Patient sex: M
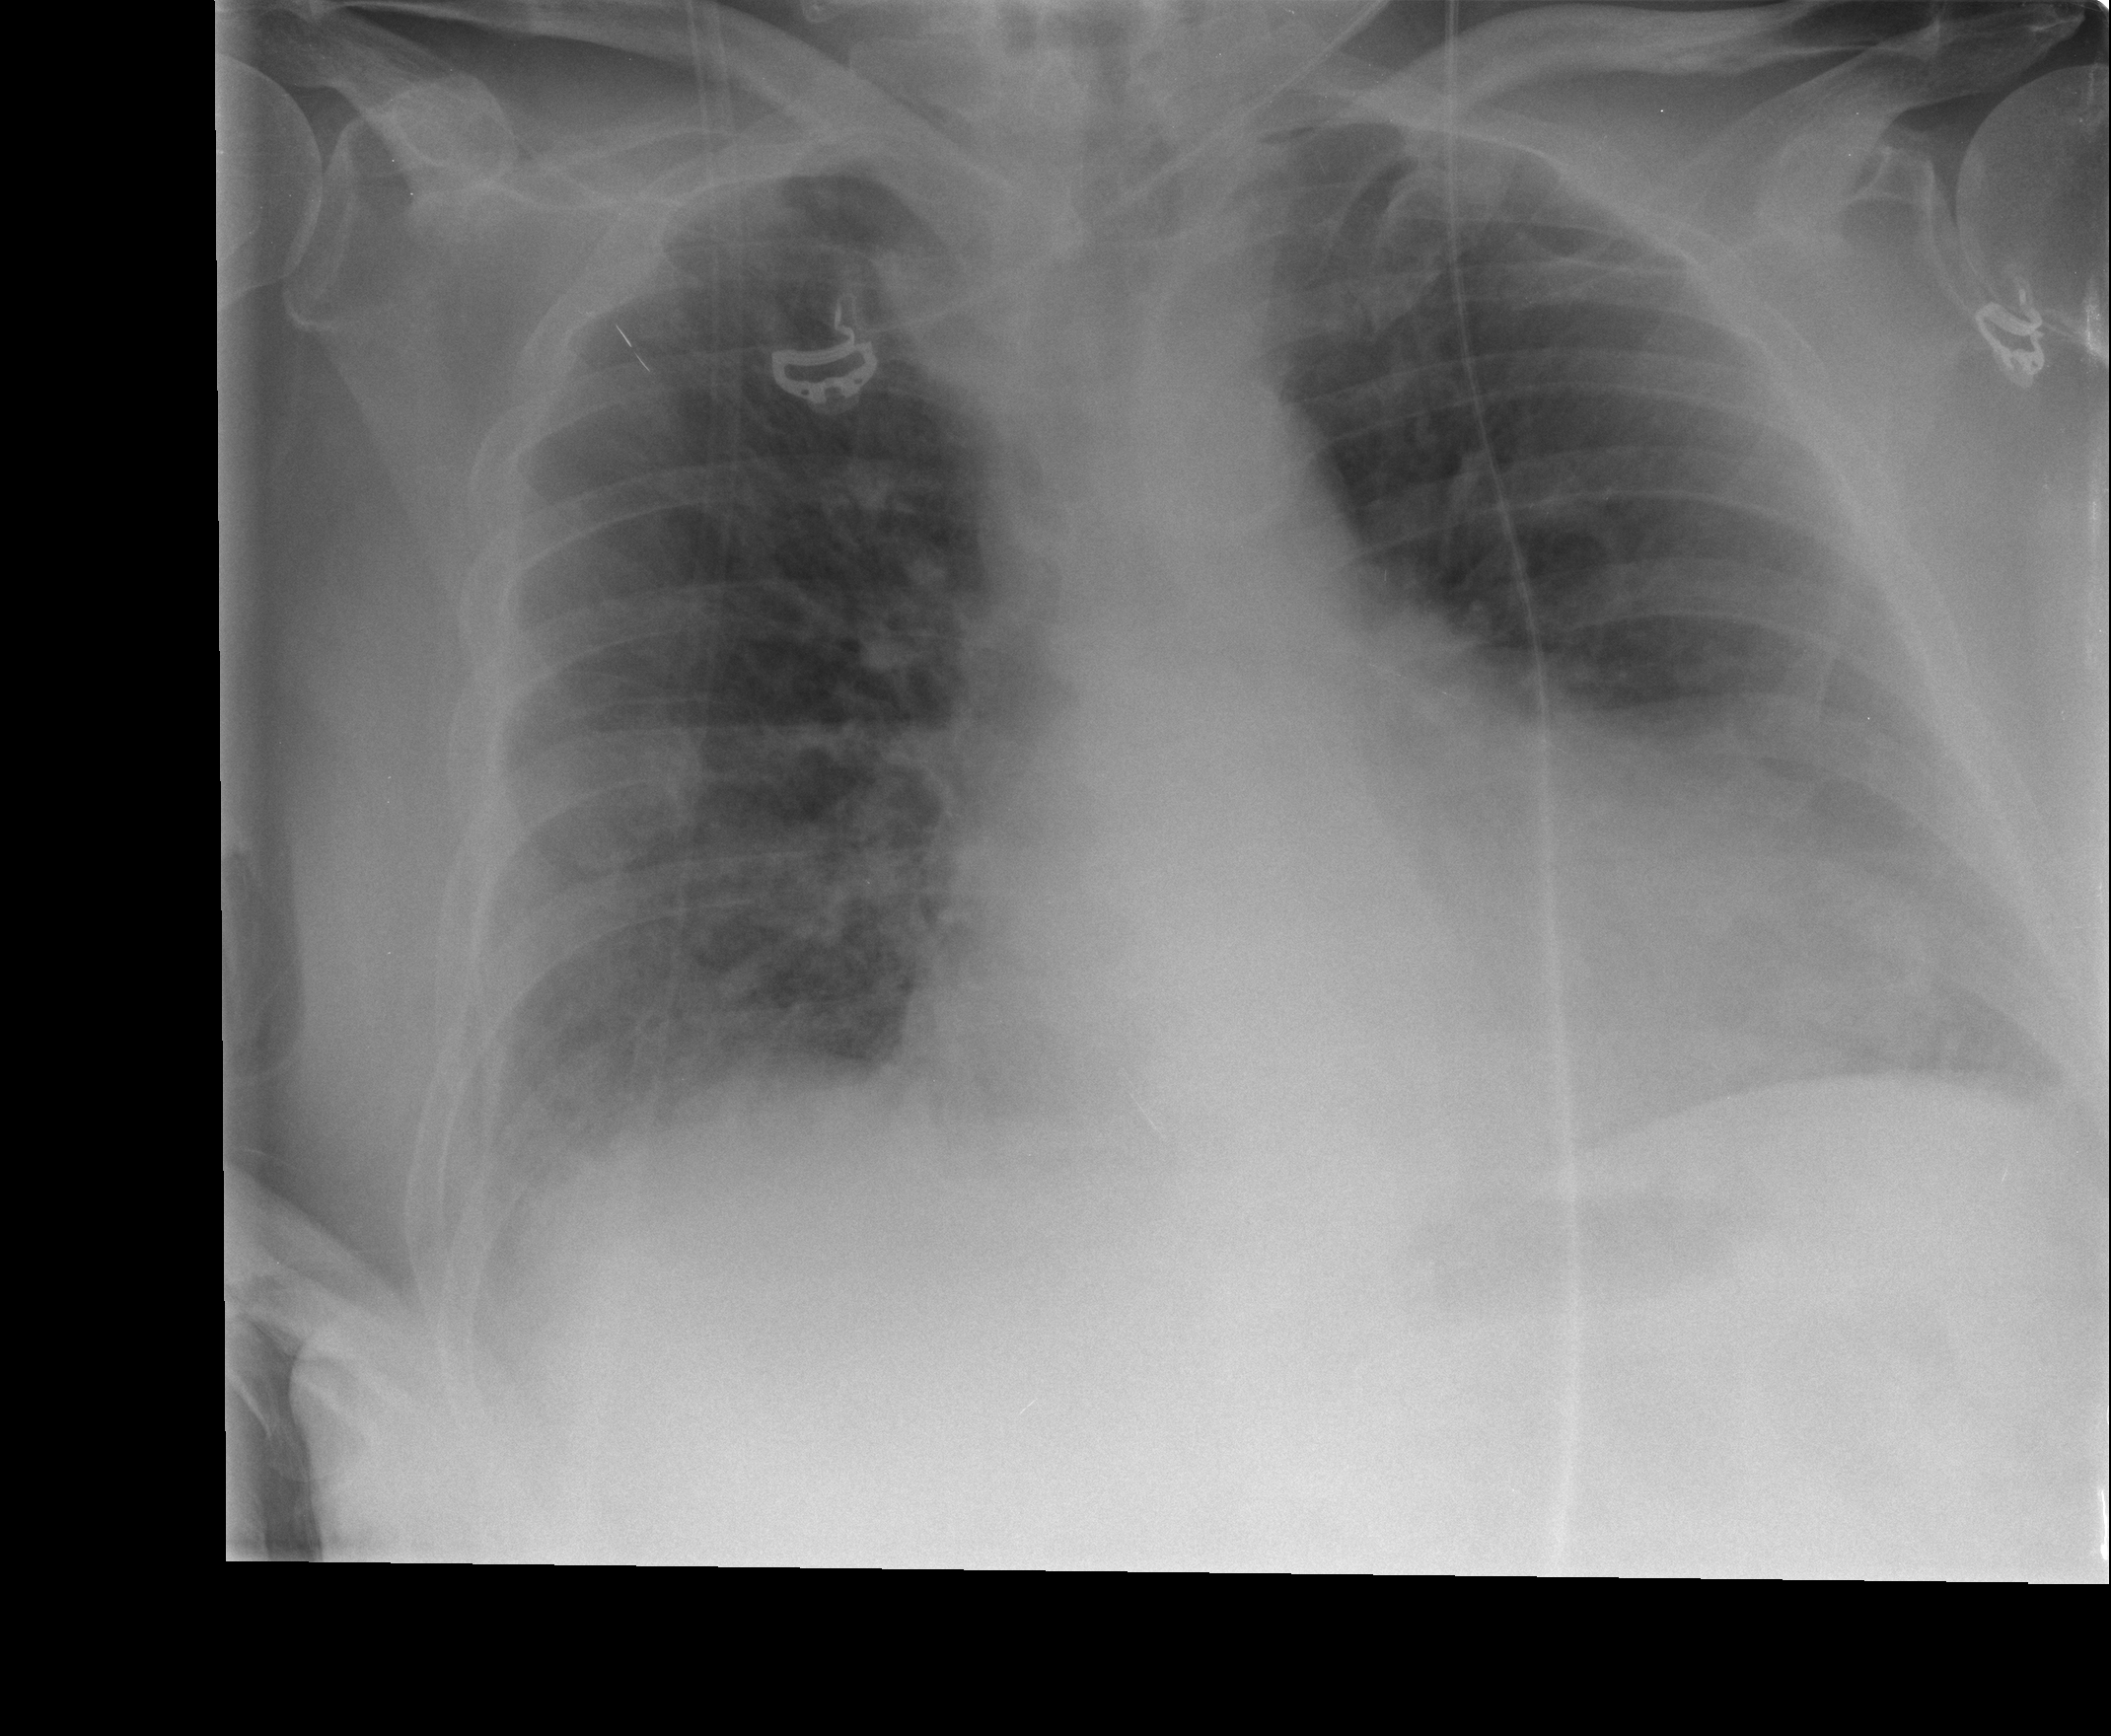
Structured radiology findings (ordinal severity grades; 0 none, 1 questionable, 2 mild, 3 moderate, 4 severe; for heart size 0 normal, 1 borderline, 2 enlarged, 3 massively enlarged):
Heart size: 1
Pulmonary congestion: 2
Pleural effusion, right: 1
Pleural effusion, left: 1
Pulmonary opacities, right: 2
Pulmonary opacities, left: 2
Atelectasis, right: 2
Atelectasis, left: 2